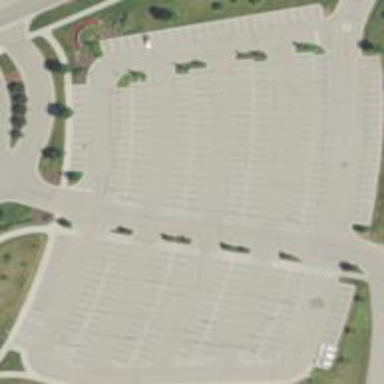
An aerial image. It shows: Parking area.